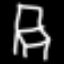
Label: chair